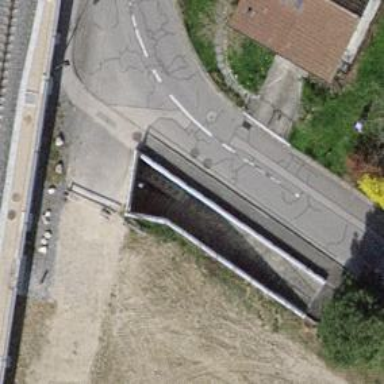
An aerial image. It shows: Concrete footway going through tunnel.